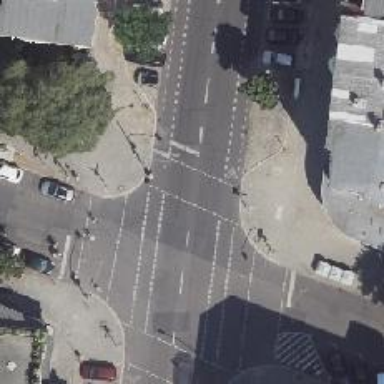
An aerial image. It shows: Crossing with traffic signals.